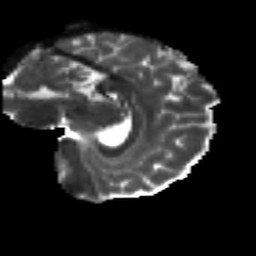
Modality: T2w
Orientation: sagittal
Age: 30
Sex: female
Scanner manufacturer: siemens
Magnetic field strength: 3 T
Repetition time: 8.8 s
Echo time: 0.085 s